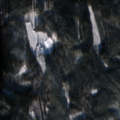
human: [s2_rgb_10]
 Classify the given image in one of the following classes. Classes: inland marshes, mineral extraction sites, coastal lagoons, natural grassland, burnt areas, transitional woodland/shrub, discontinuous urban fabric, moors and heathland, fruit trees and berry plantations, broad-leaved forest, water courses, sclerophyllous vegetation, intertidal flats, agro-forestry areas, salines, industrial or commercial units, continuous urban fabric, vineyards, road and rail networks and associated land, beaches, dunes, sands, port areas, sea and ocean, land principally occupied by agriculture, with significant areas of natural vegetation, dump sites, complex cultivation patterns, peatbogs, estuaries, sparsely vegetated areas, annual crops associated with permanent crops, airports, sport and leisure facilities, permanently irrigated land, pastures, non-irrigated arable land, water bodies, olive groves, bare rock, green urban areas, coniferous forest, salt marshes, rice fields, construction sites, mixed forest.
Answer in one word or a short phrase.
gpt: broad-leaved forest, coniferous forest, mixed forest, water bodies